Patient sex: F
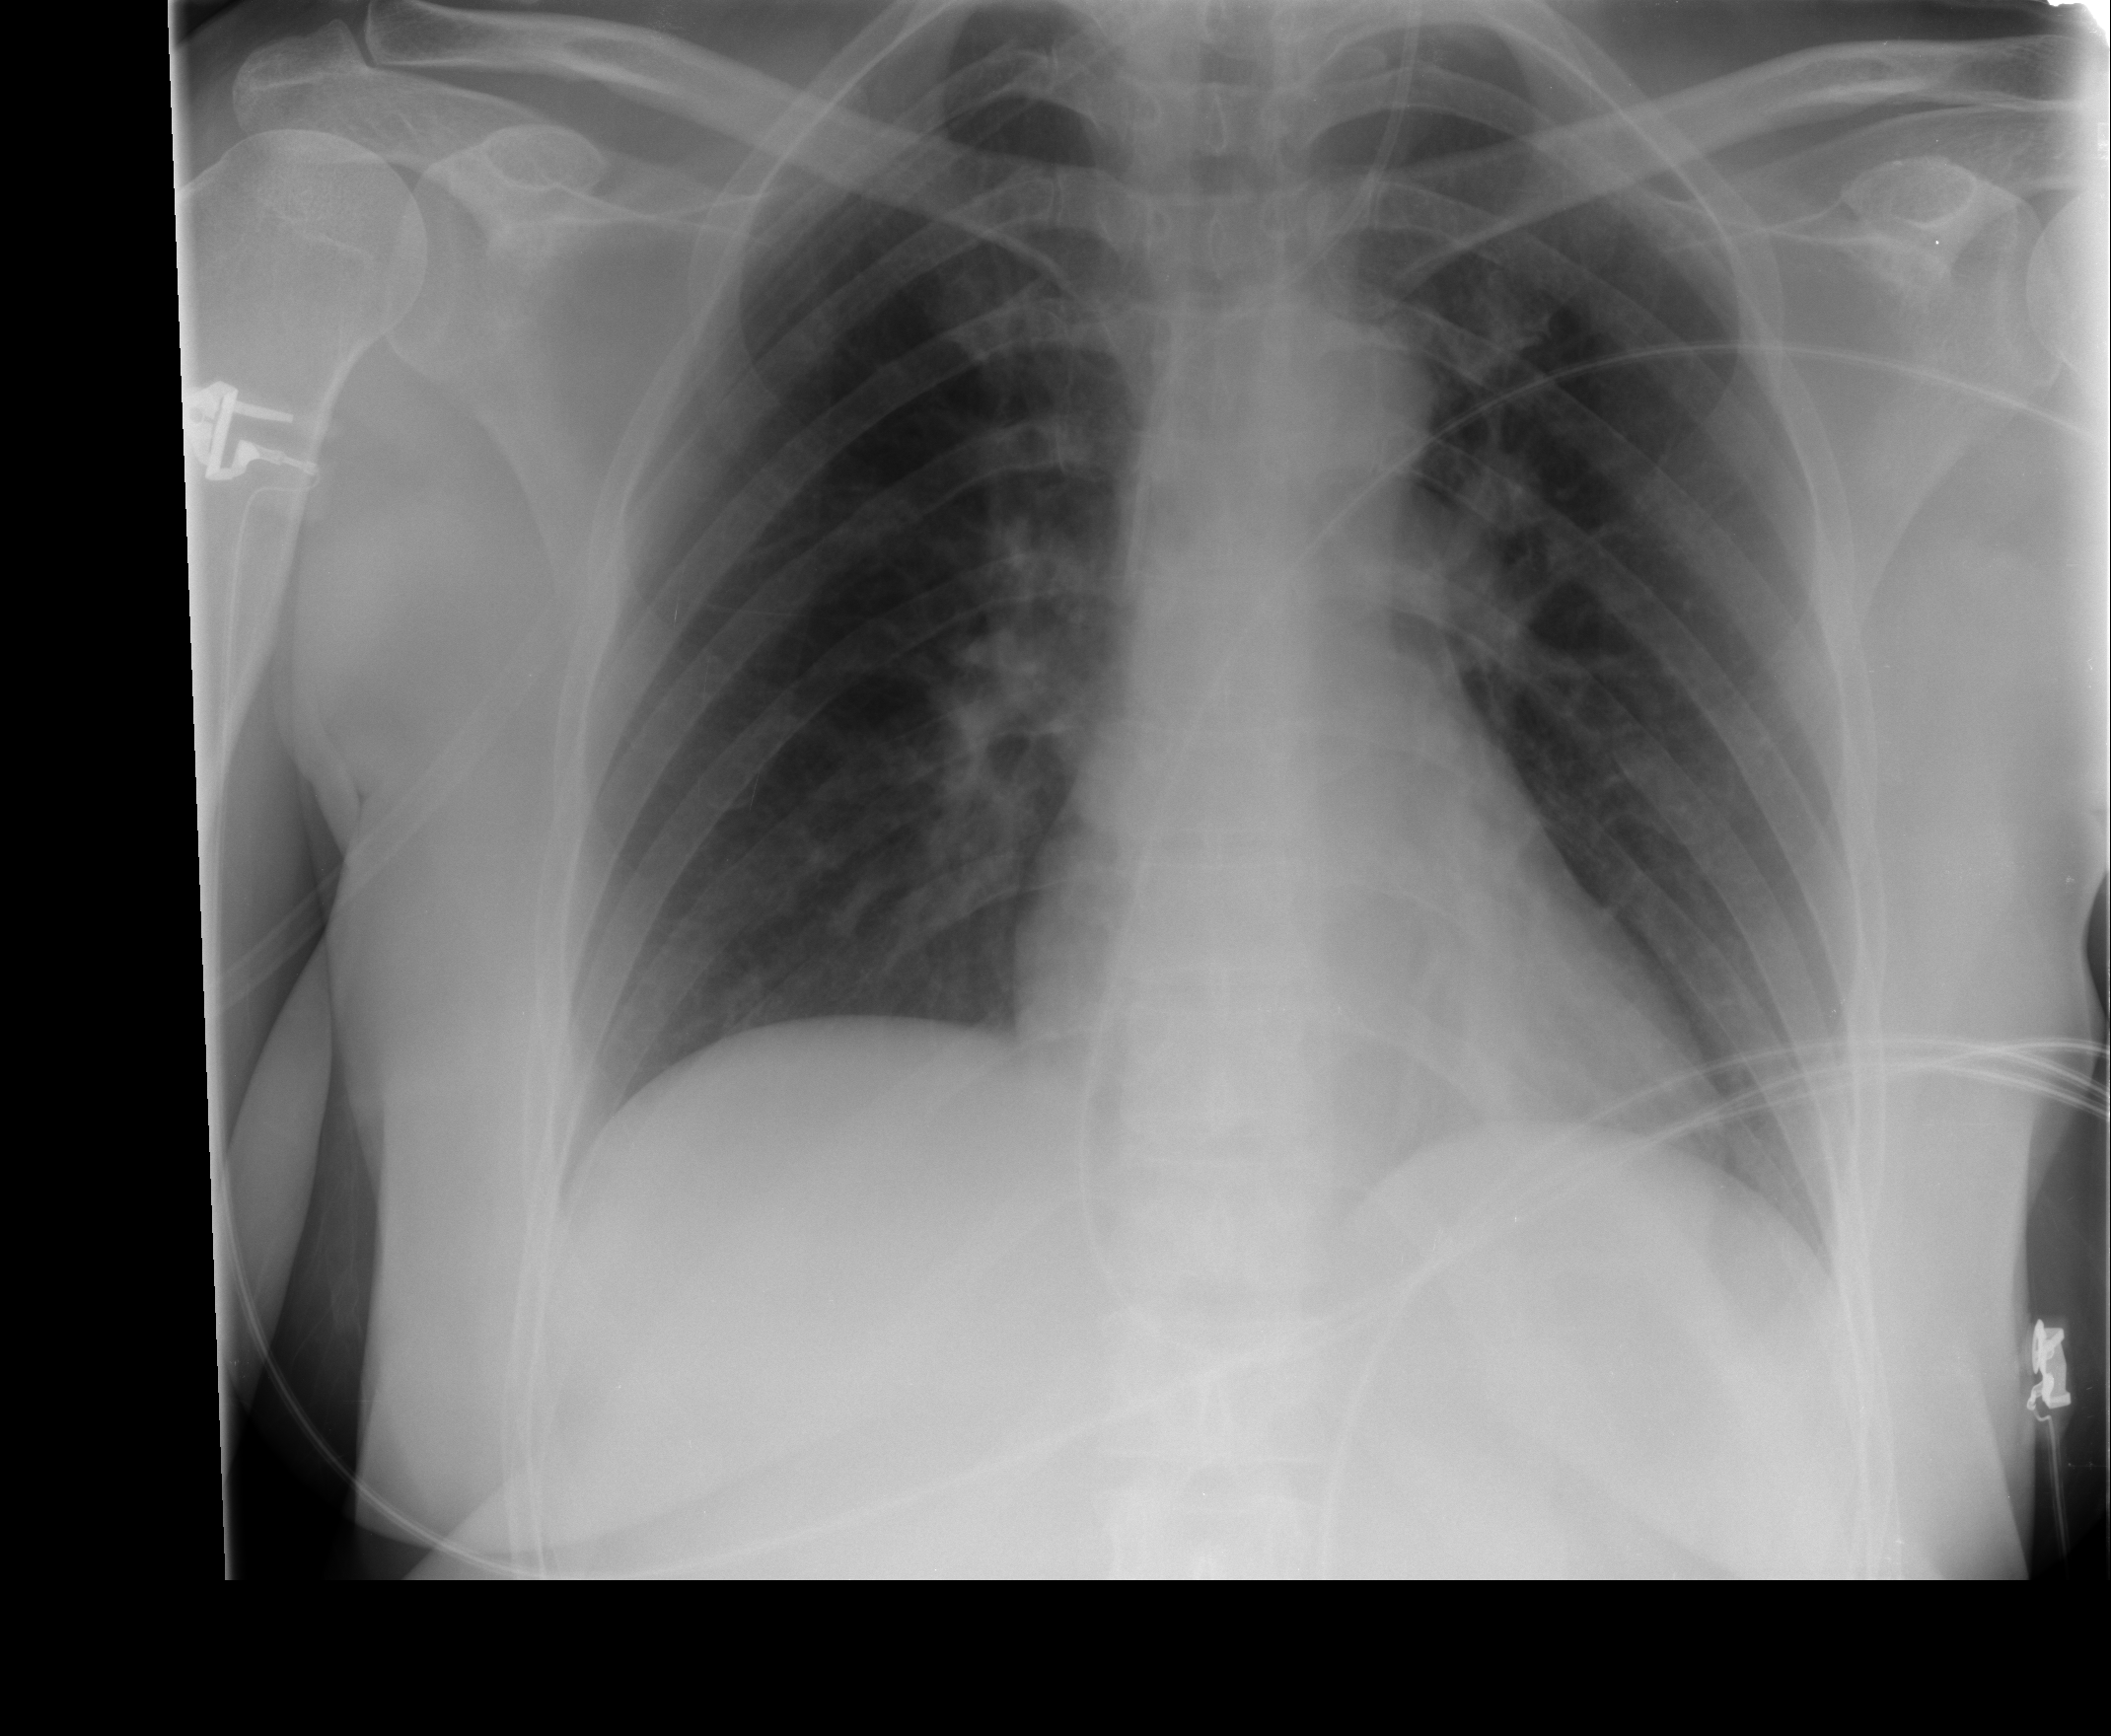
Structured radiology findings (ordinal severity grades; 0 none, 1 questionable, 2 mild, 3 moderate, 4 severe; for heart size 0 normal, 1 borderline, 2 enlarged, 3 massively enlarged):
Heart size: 0
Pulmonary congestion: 0
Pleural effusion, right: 0
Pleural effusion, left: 0
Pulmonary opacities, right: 0
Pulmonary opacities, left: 0
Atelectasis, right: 0
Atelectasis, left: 1